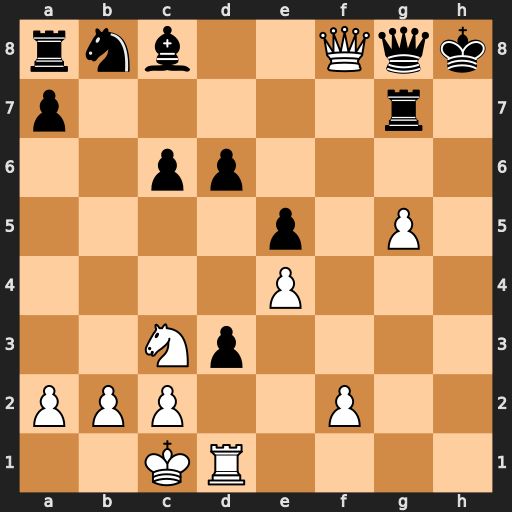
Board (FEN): rnb2Qqk/p5r1/2pp4/4p1P1/4P3/2Np4/PPP2P2/2KR4
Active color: w
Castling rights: -
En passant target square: -
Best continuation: Rh1+ Bh3 Rxh3+ Rh7 Rxh7+ Kxh7 Qh6#